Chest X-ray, AP view. Patient: 26 years old, sex M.
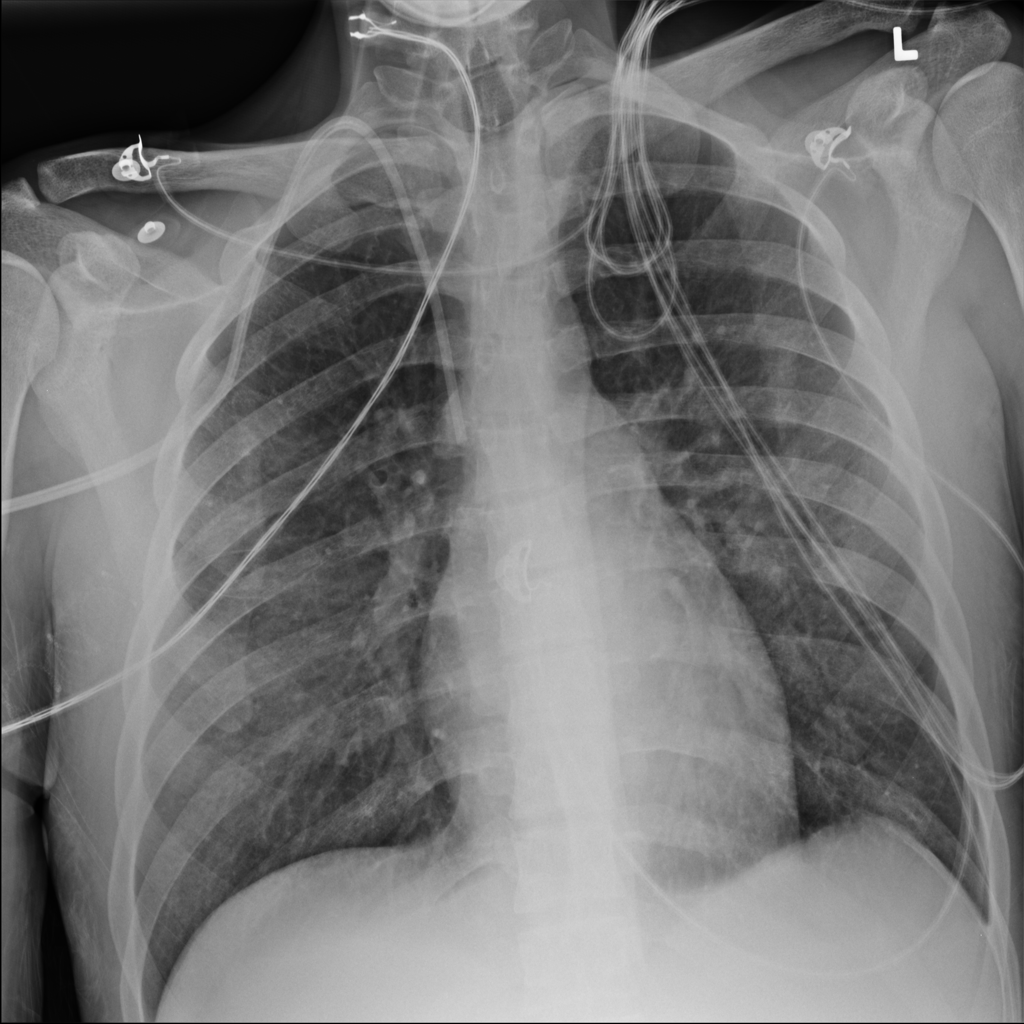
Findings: No Finding